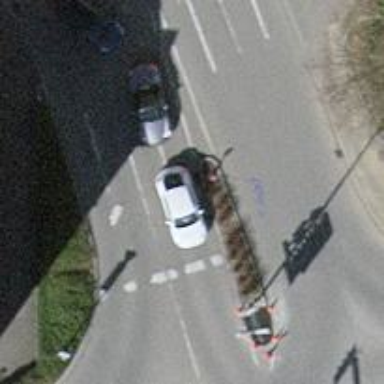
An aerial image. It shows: Road with traffic signals.